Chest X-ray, PA view. Patient: 52 years old, sex F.
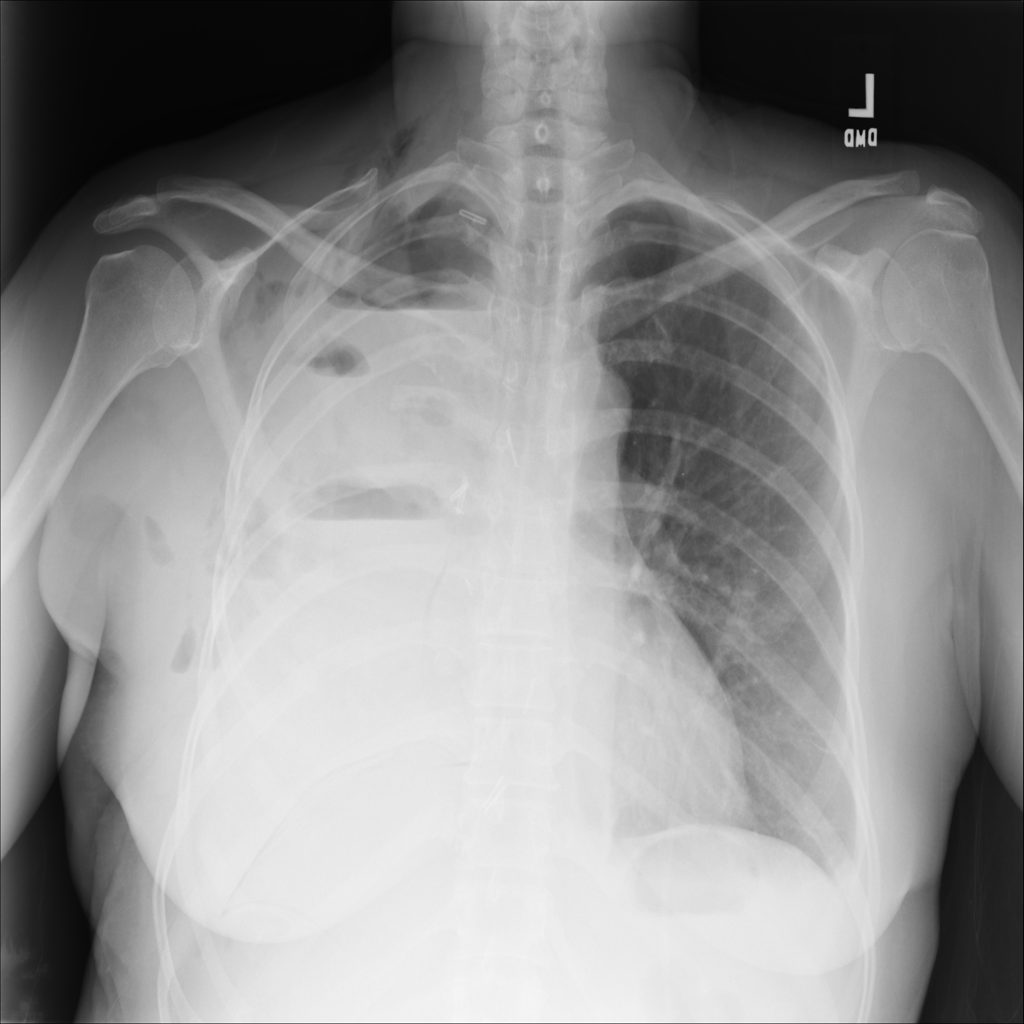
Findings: No Finding